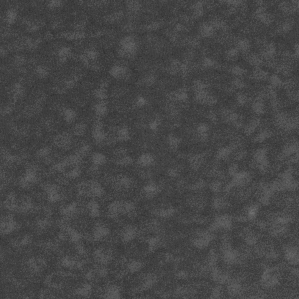
Label: frost